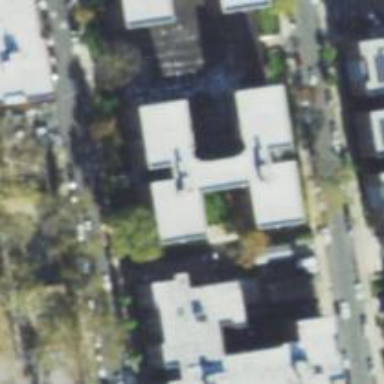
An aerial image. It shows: Flat-roofed parking building.